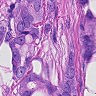
Metastatic tissue present: yes